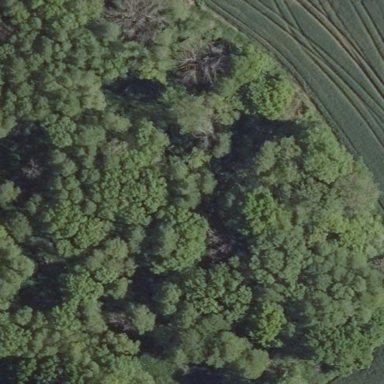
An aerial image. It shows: Forest area.